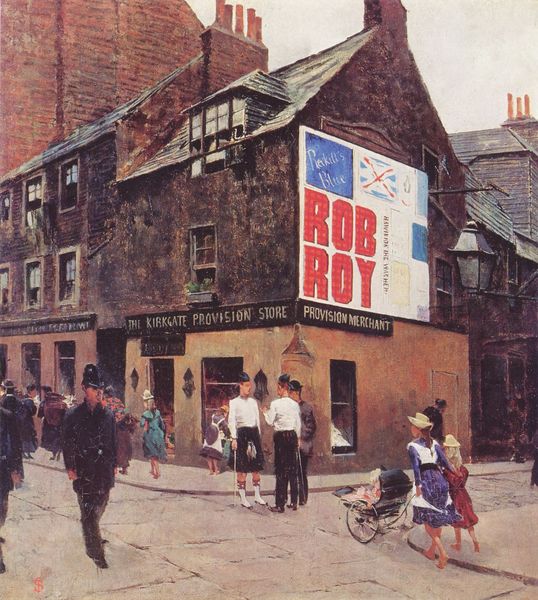
Titel: Leith
Künstler: Telemaco Signorini
Standort: Firenze
Institution: Galleria d'Arte Moderna
Schlagwörter: blau, gemälde, gruppe, weiß, frauen, grün, menschen, mädchen, ocker, stadt, braun, bunt, fenster, frau, glas, hut, hüte, kleid, laterne, männer, schwarz, strasse, strassenszene, tür, türkis, dach, gebäude, haus, rot, weg, beige, leute, rock, kappen, wand, kragen, stein, häuser, boden, kind, england, kamine, kinder, räder, schornstein, schürze, schrift, ecke, fassade, gasse, geschäft, passanten, pflaster, röcke, hemden, laufen, dächer, schornsteine, ziegel, backstein, fußgänger, laden, schriftzug, speichen, werbung, figuren, rad, wagen, strohhüte, uhr, weste, verfall, erker, eckhaus, bürgersteig, gehsteig, beton, kreuzung, gehweg, polizei, polizist, polizisten, trottoir, uniform, plakat, reklame, handtasche, film, kino, strassen, gaube, belebt, schüler, räuber, kinderwagen, ziege, schieben, englisch, fesnter, filmplakat, schottland, union jack, ziegelstein, toit, strassenkreuzung, edinburgh, hausecke, glasgow, miethäuser, rue, straßenecke, pub, frabrik, schotten, kilt, schottenrock, werbetafel, schotte, rob, eckladen, roy, bobby, buggy, eingland, rob roy, schohhut, schutzmann, sparziergänger, van halt, wachtmeister, boby, mensechen, pulpublivuicité